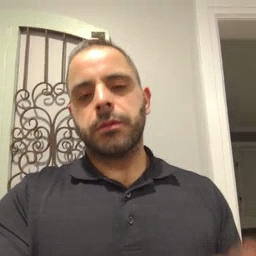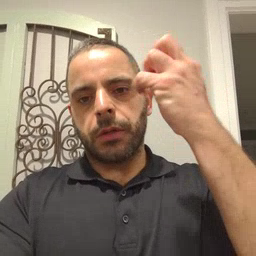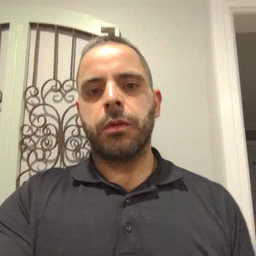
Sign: shower